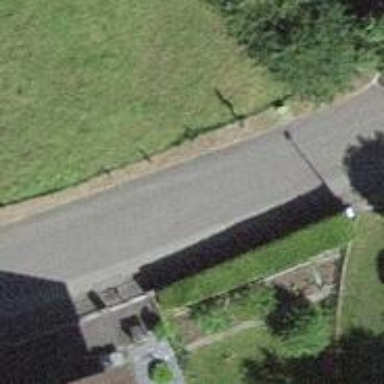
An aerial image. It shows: Residential road.